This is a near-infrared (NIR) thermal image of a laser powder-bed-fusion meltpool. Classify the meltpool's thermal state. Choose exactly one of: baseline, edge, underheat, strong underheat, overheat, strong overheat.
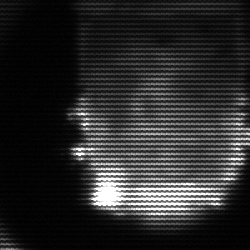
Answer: baseline